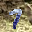
Label: 7